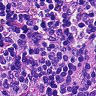
Metastatic tissue present: no